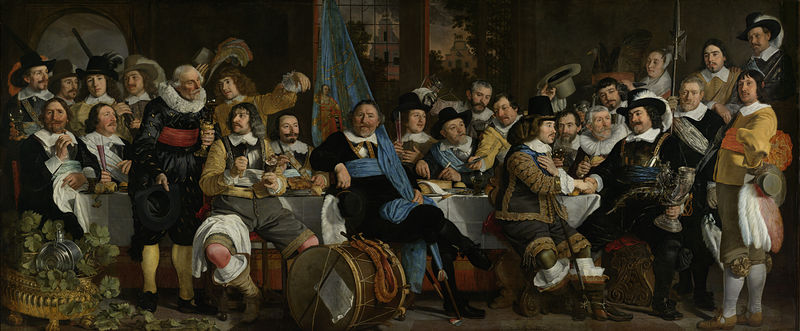
Titel: De schuttersmaaltijd in de Voetboog- of St. Jorisdoelen te Amsterdam ter viering van het sluiten van de vrede van Munster, 18 juni 1648
Künstler: Bartholomeus van der Helst
Standort: Amsterdam
Institution: Rijksmuseum
Schlagwörter: menschen, hüte, männer, versammlung, bürger, treffen, menschenmenge, handschlag